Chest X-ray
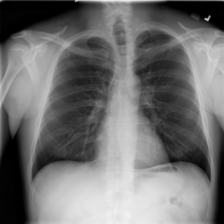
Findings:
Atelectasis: negative
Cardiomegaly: negative
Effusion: negative
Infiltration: negative
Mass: negative
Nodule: negative
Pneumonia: negative
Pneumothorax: negative
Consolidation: negative
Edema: negative
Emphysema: negative
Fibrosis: negative
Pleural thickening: negative
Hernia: negative